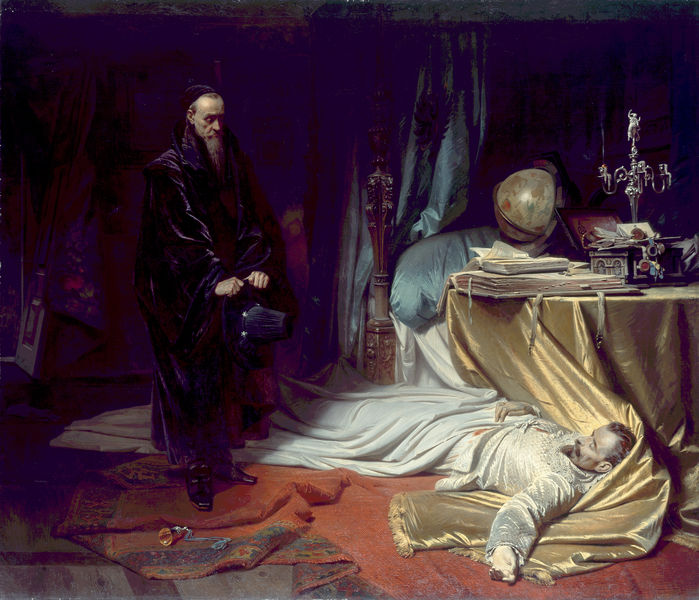
Titel: Seni vor der Leiche Wallensteins
Künstler: Karl Theodor von Piloty
Standort: München
Institution: Neue Pinakothek
Schlagwörter: blau, dunkel, gemälde, mann, schatten, schlaf, umhang, weiß, wunde, grün, menschen, holz, hut, licht, männer, nase, raum, schmuck, schwarz, szene, säule, tisch, türkis, zimmer, rot, tuch, ornament, teppich, alt, bart, bärte, mütze, barock, historie, leiche, mord, samt, silber, tod, tot, toter, trauer, tischdecke, tischtuch, vorhang, boden, fransen, geistlicher, gold, interieur, kelch, mantel, stoff, decke, innen, nachthemd, seide, hellblau, spanien, bücher, papier, papiere, liegen, lila, violett, bishop, blue, candelabra, candellabra, chair, chandelier, church, cleric, curtain, curtains, cushion, hands, hat, king, kissen, lamp, men, oil, ornate, people, pillow, priest, red, religious, white, arm, black, carpet, dark, doré, dress, figures, france, golden, green, interior, old, painting, portrait, rideau, robe, room, table, vert, yellow, glanz, glatze, kerze, bed, bedroom, bett, looking, oil painting, reflection, rug, sheet, kerzen, leuchter, floor, laken, pfosten, becher, vanitas, klingel, truhe, blut, alter, greis, buch, selbstmord, schriften, kiste, kardinal, arzt, wallenstein, spitzbart, kasten, kerzenständer, wachs, kerzenhalter, kerzenleuchter, akten, hand, leben, totenkopf, pfarrer, wood, glocke, leintuch, sad, leichnam, sterben, classical, man, skin, priester, head, orange, german, germany, death, baroque, costume, noble, ribbon, spain, spanish, naturalistisch, light, schatulle, globus, black and white, purple, shadow, austria, cap, coat, fabric, realism, silk, line, beard, old man, romantic, romanticism, saint, kästchen, books, cross, desk, seele, kandelaber, purpur, dead, died, tragedy, fahl, papers, himmelbett, scene, violet, kapuze, drape, drapery, reading, satin, still life, wissenschaft, royal, cape, cloak, history, magier, zauberer, piloty, delaroche, shoes, study, nachricht, monk, box, gothic, draw, religion, blutfleck, cloth, book, candle, chest, cup, doctor, ill, mourning, atlas, figure, pale, astrologie, munich, lying, sleep, sleeping, space, weisheit, öl, cold, magic, tablecloth, bronze, globe, candles, rabbi, contrast, darkness, drama, narrative, standing, pray, velazquez, faith, azt, body, evil, goatee, kill, world, russian, canopy, mustache, moustache, reflex, earth, corps, murder, manuscript, material, nobility, knife, candlestick, gift, bücker, 2 männer, blood, dying, fallen, bell, clergy, mourn, corpse, dead body, killed, murderer, chalice, general, wealthy, flemish, history painting, fantasy, seni, game, repose, sorrow, bearded, beards, alchemy, amrs, assasintation, barbe, bed post, bel, candel, candelier, candlabra, candle opera, candleabbra, candleabra, candleholder, casket, chapeau, charles 1, chilling, closet, coffret, coussin, dark death globe, deas, death of murat, drap, duel, end, fuseli, gold fabric, good and evil, greco, greuze, guise, hghgh, light and dark, livres, macbeth, magician, manteau, mappemonde, medic, mess, mort, murder scene, mystery, oreiller, outstretched, papiers, pinakothek, poison, poisoning, polochon, post, power, real, reaper, renversé, repulsive, ret, rouge, sang, skulduggery, sorcerer, spooky, stab, stabbed, stretched, symbolic, taboo, terrestre, tome, treasure chest, two men, wahrsteiner, whie, wizard, wood flooring, draping, attack, bag, grief, dead man, oil on canvas, wounded, suicide, candelabrum, sumptuous, sphere, laying, twin, abric, good, reliquary, die, astrolog, fell, maps, one man, deceased, killer, twins, candelstick, collapse, sprawled, doctore, dottores, draperies, is von mir, meins, hab ich zuhause, same man, mnap, carper, kerzenhalten, black hat, kerrzenleuchter, black outfit, ingman, undertaker, ivan, ivan grozniy, silk drape